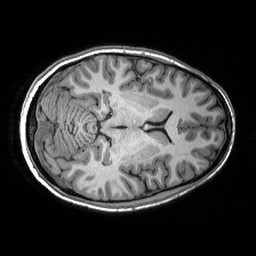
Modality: T1w
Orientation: axial
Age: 31
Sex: female
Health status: healthy
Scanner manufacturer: siemens
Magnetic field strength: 3 T
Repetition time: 2.53 s
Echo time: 0.00288 s